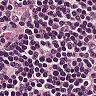
Metastatic tissue present: no